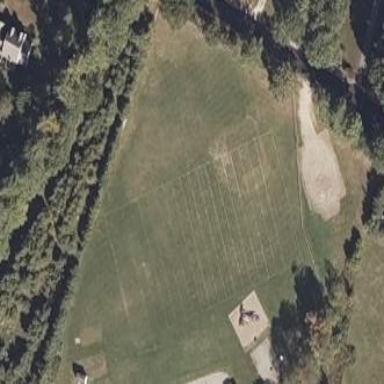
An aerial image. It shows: Grassy pitch for various sports activities.